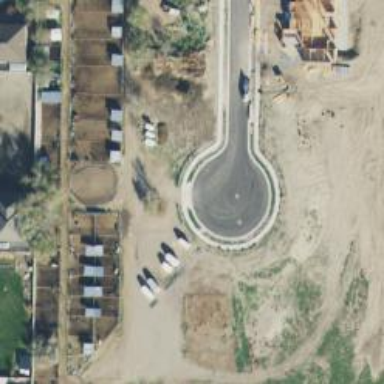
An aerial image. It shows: Circle designated as turning point on the road.